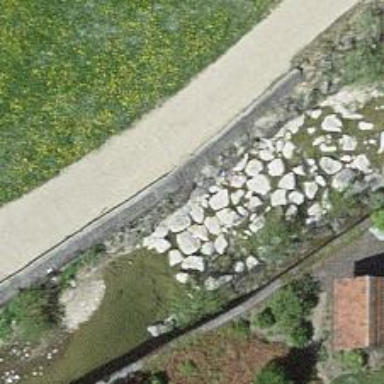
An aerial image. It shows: Retaining wall.